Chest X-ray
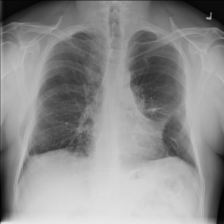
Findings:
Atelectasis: negative
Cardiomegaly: negative
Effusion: negative
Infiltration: negative
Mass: negative
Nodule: positive
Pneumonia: negative
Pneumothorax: negative
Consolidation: negative
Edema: negative
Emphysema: negative
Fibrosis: negative
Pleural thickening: negative
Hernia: negative